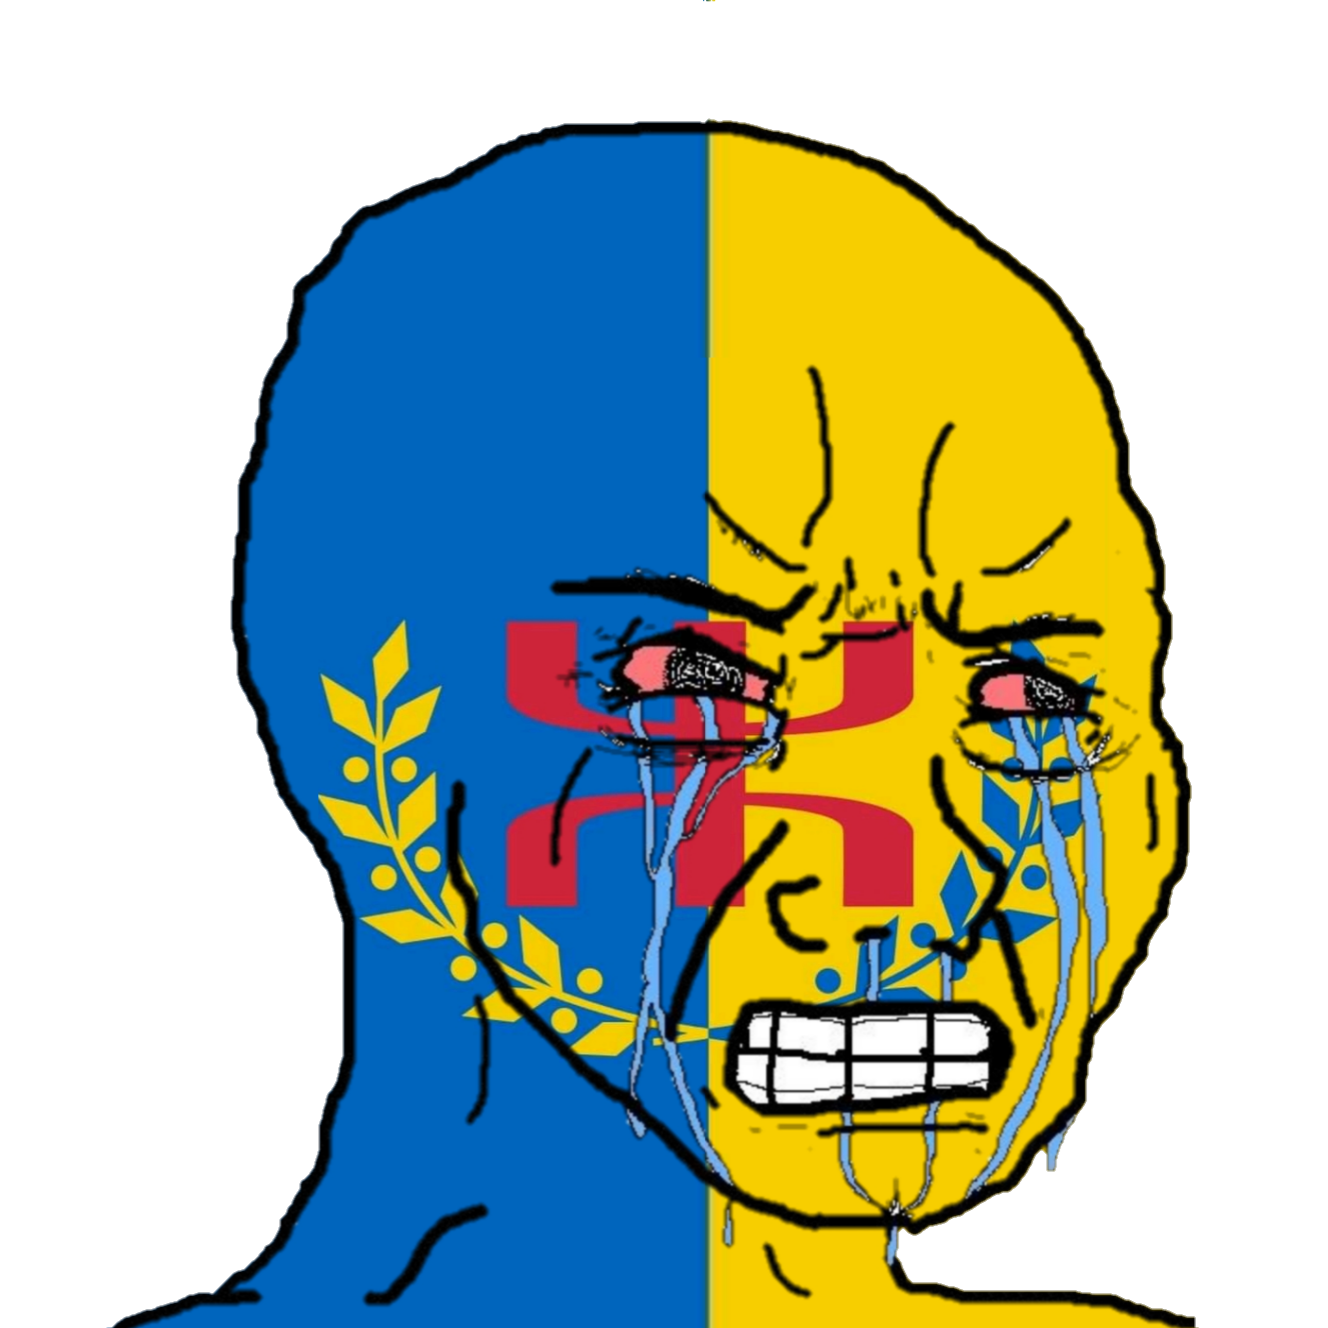
Label: 5_Crying_Wojak